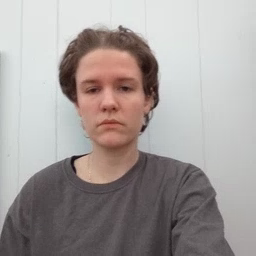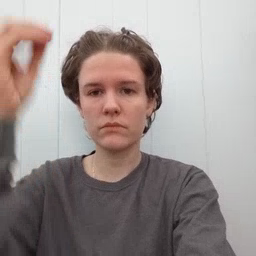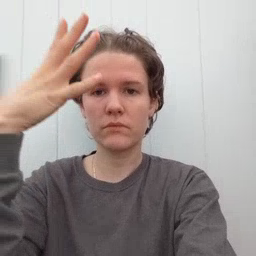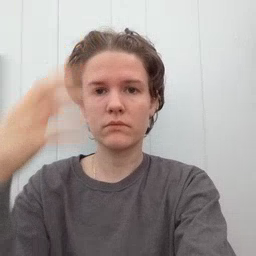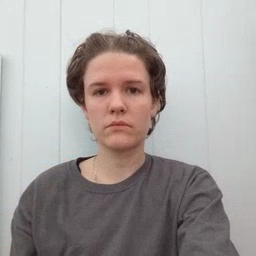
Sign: sun